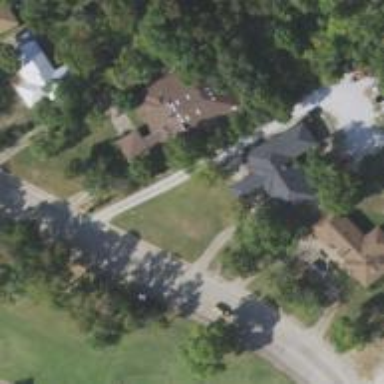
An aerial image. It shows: Driveway that serves as building passage under tunnel.